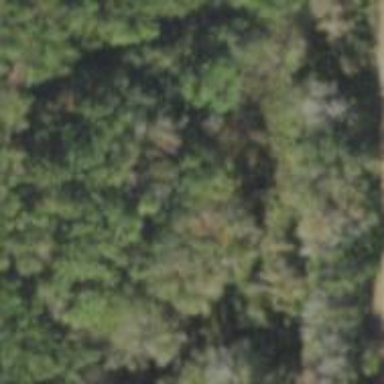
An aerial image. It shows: Mixed woodland area with various types of leaves.